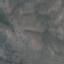
Land use / land cover: HerbaceousVegetation